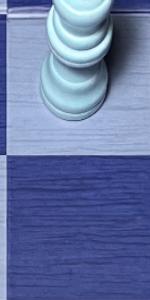
Label: Empty